The image is an STFT spectrogram (time versus frequency) of a rolling-element bearing's vibration signal. Diagnose the bearing from this image, choosing from: normal, inner_race, outer_race, ball.
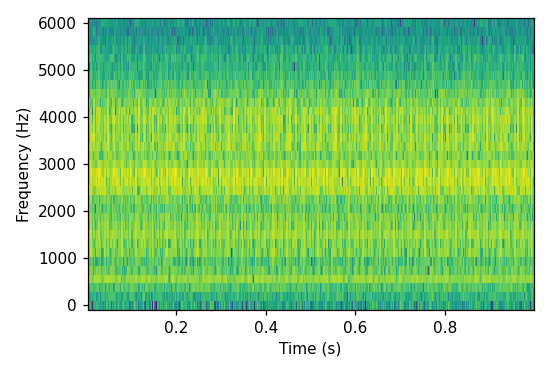
Answer: inner_race